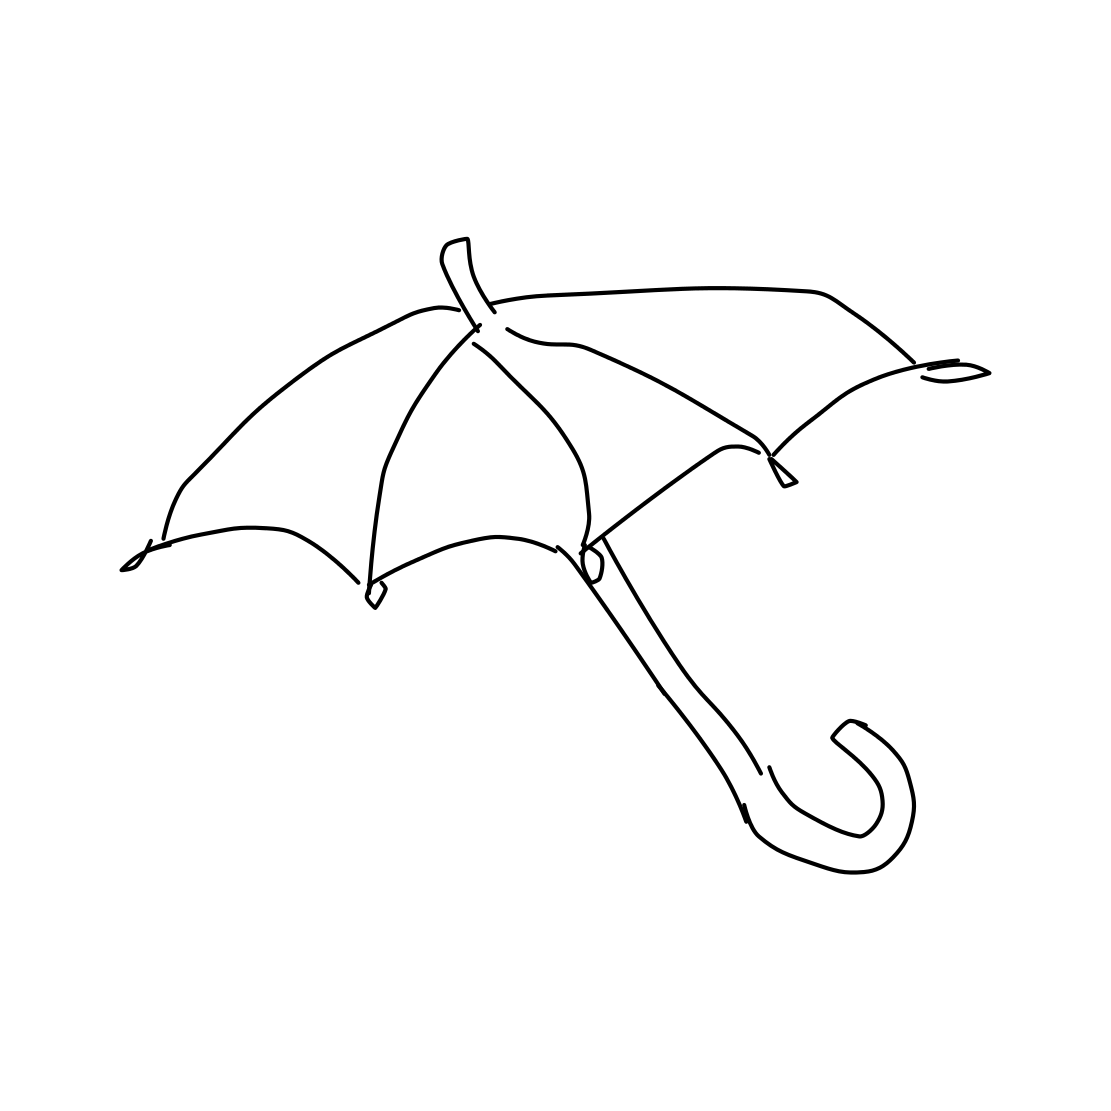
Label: umbrella